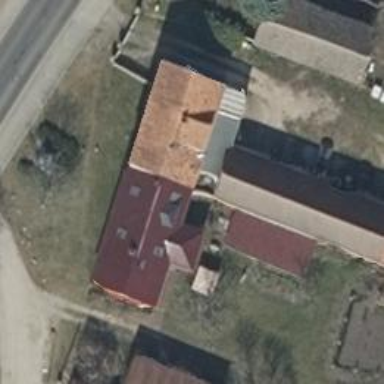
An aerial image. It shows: Light gray house with flat roof.